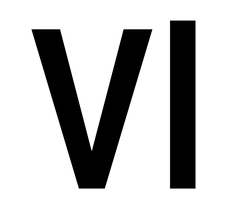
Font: Roboto_Condensed_Medium